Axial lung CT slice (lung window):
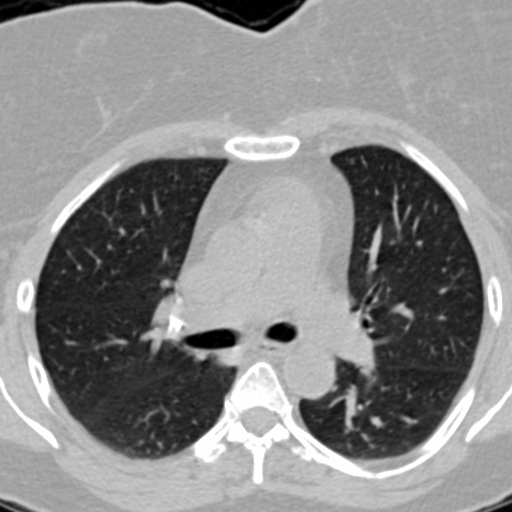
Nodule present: no